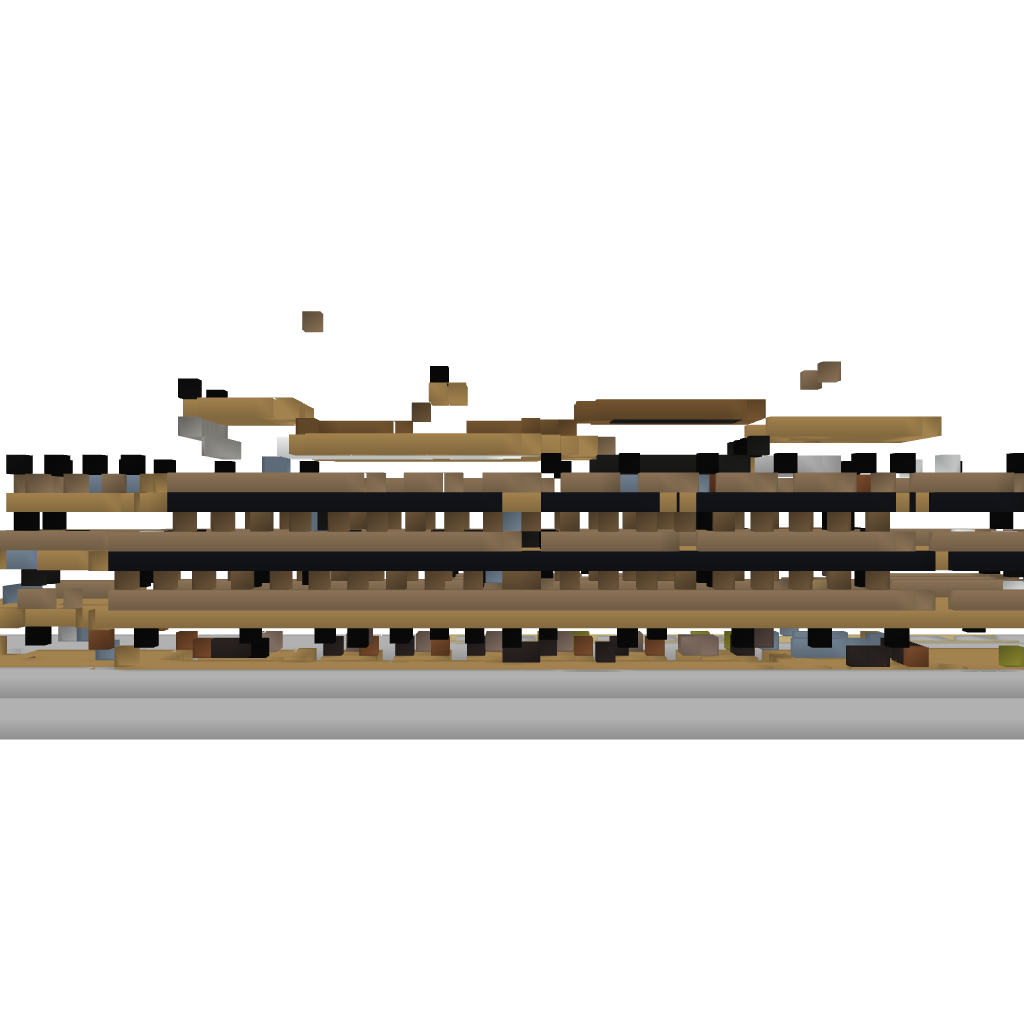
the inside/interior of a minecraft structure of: AxiumSA Luxury Liner